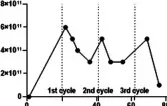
Immunomonitoring data in the course of ICI therapy. (D) Torque Teno Virus level (TTV) as a surrogate parameter for the patient's immunocompetence.
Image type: pathology (giemsa)